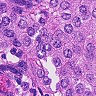
Metastatic tissue present: yes